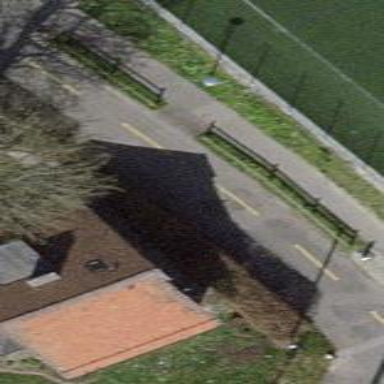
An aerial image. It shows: Detached building.